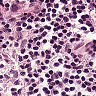
Metastatic tissue present: no